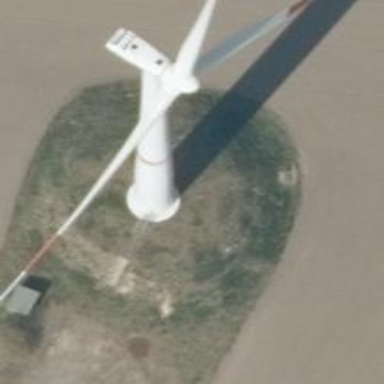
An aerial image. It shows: Wind power generator employing wind turbines.